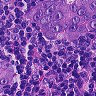
Metastatic tissue present: yes